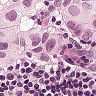
Metastatic tissue present: yes